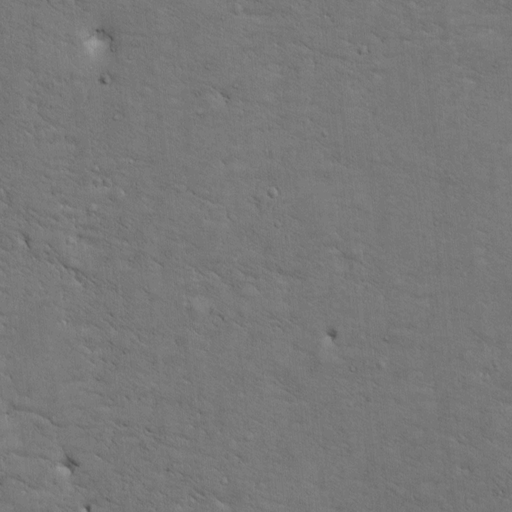
Classes present: Background